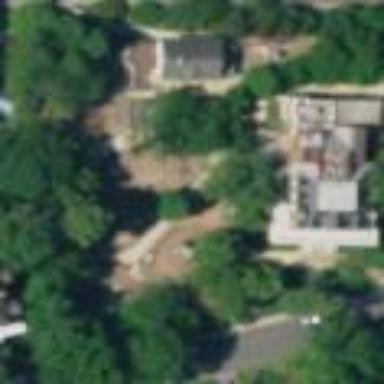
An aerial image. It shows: Kindergarten.